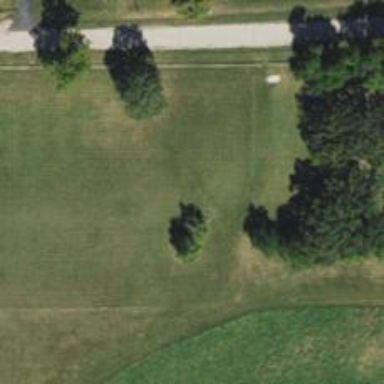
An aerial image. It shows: Disc golf hole.